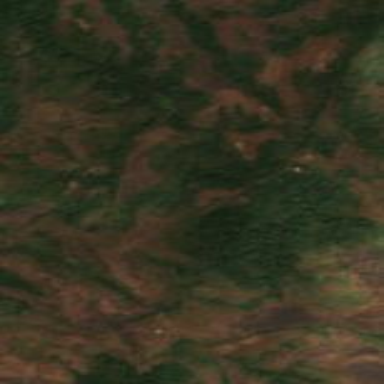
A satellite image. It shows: Forest area.